Interaction volume radius: 5 \u00c5
Interaction volume height: 10 \u00c5
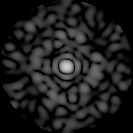
Disorder parameter: 0.8827